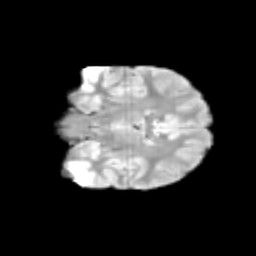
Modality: T2w
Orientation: coronal
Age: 9
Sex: male
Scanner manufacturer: siemens
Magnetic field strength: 3 T
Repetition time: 3.8 s
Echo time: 0.07 s